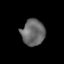
Tissue: lung
Cell type: Epithelial cells
Senescence score: 0.1519
Nuclear area (px): 597
Mean DAPI intensity: 105.508